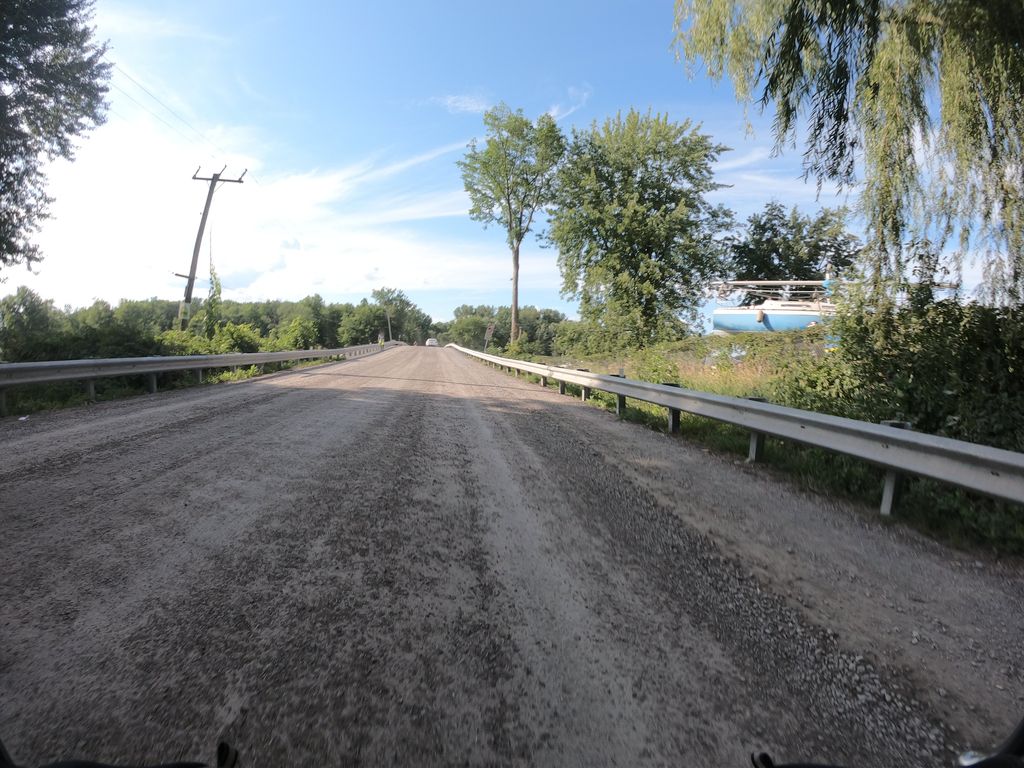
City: ottawa-gatineau